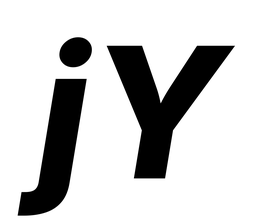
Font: Inter-Italic_ExtraBold_Italic